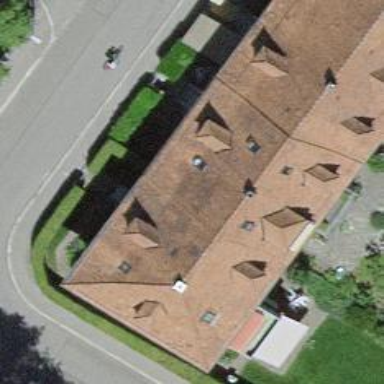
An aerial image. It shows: Gabled roofed house.